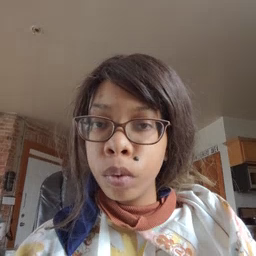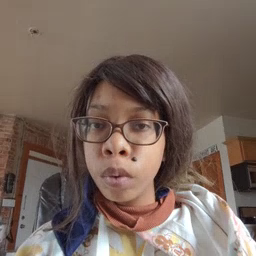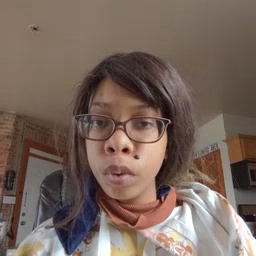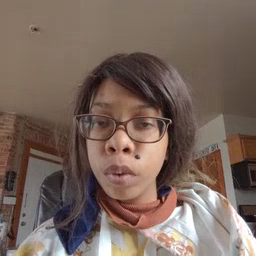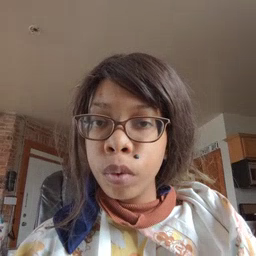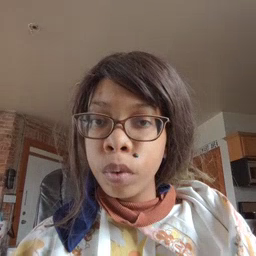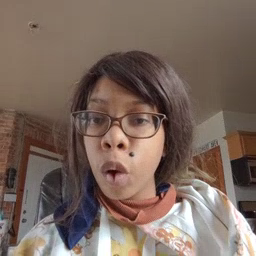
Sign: orange